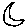
Label: moon